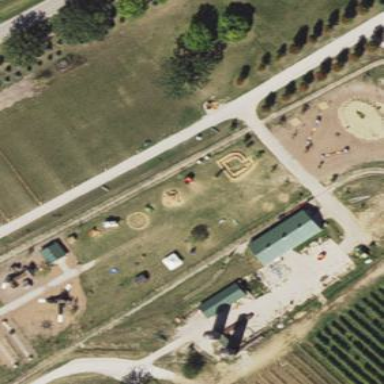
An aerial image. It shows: Playground area for leisure activities on the land.